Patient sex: M
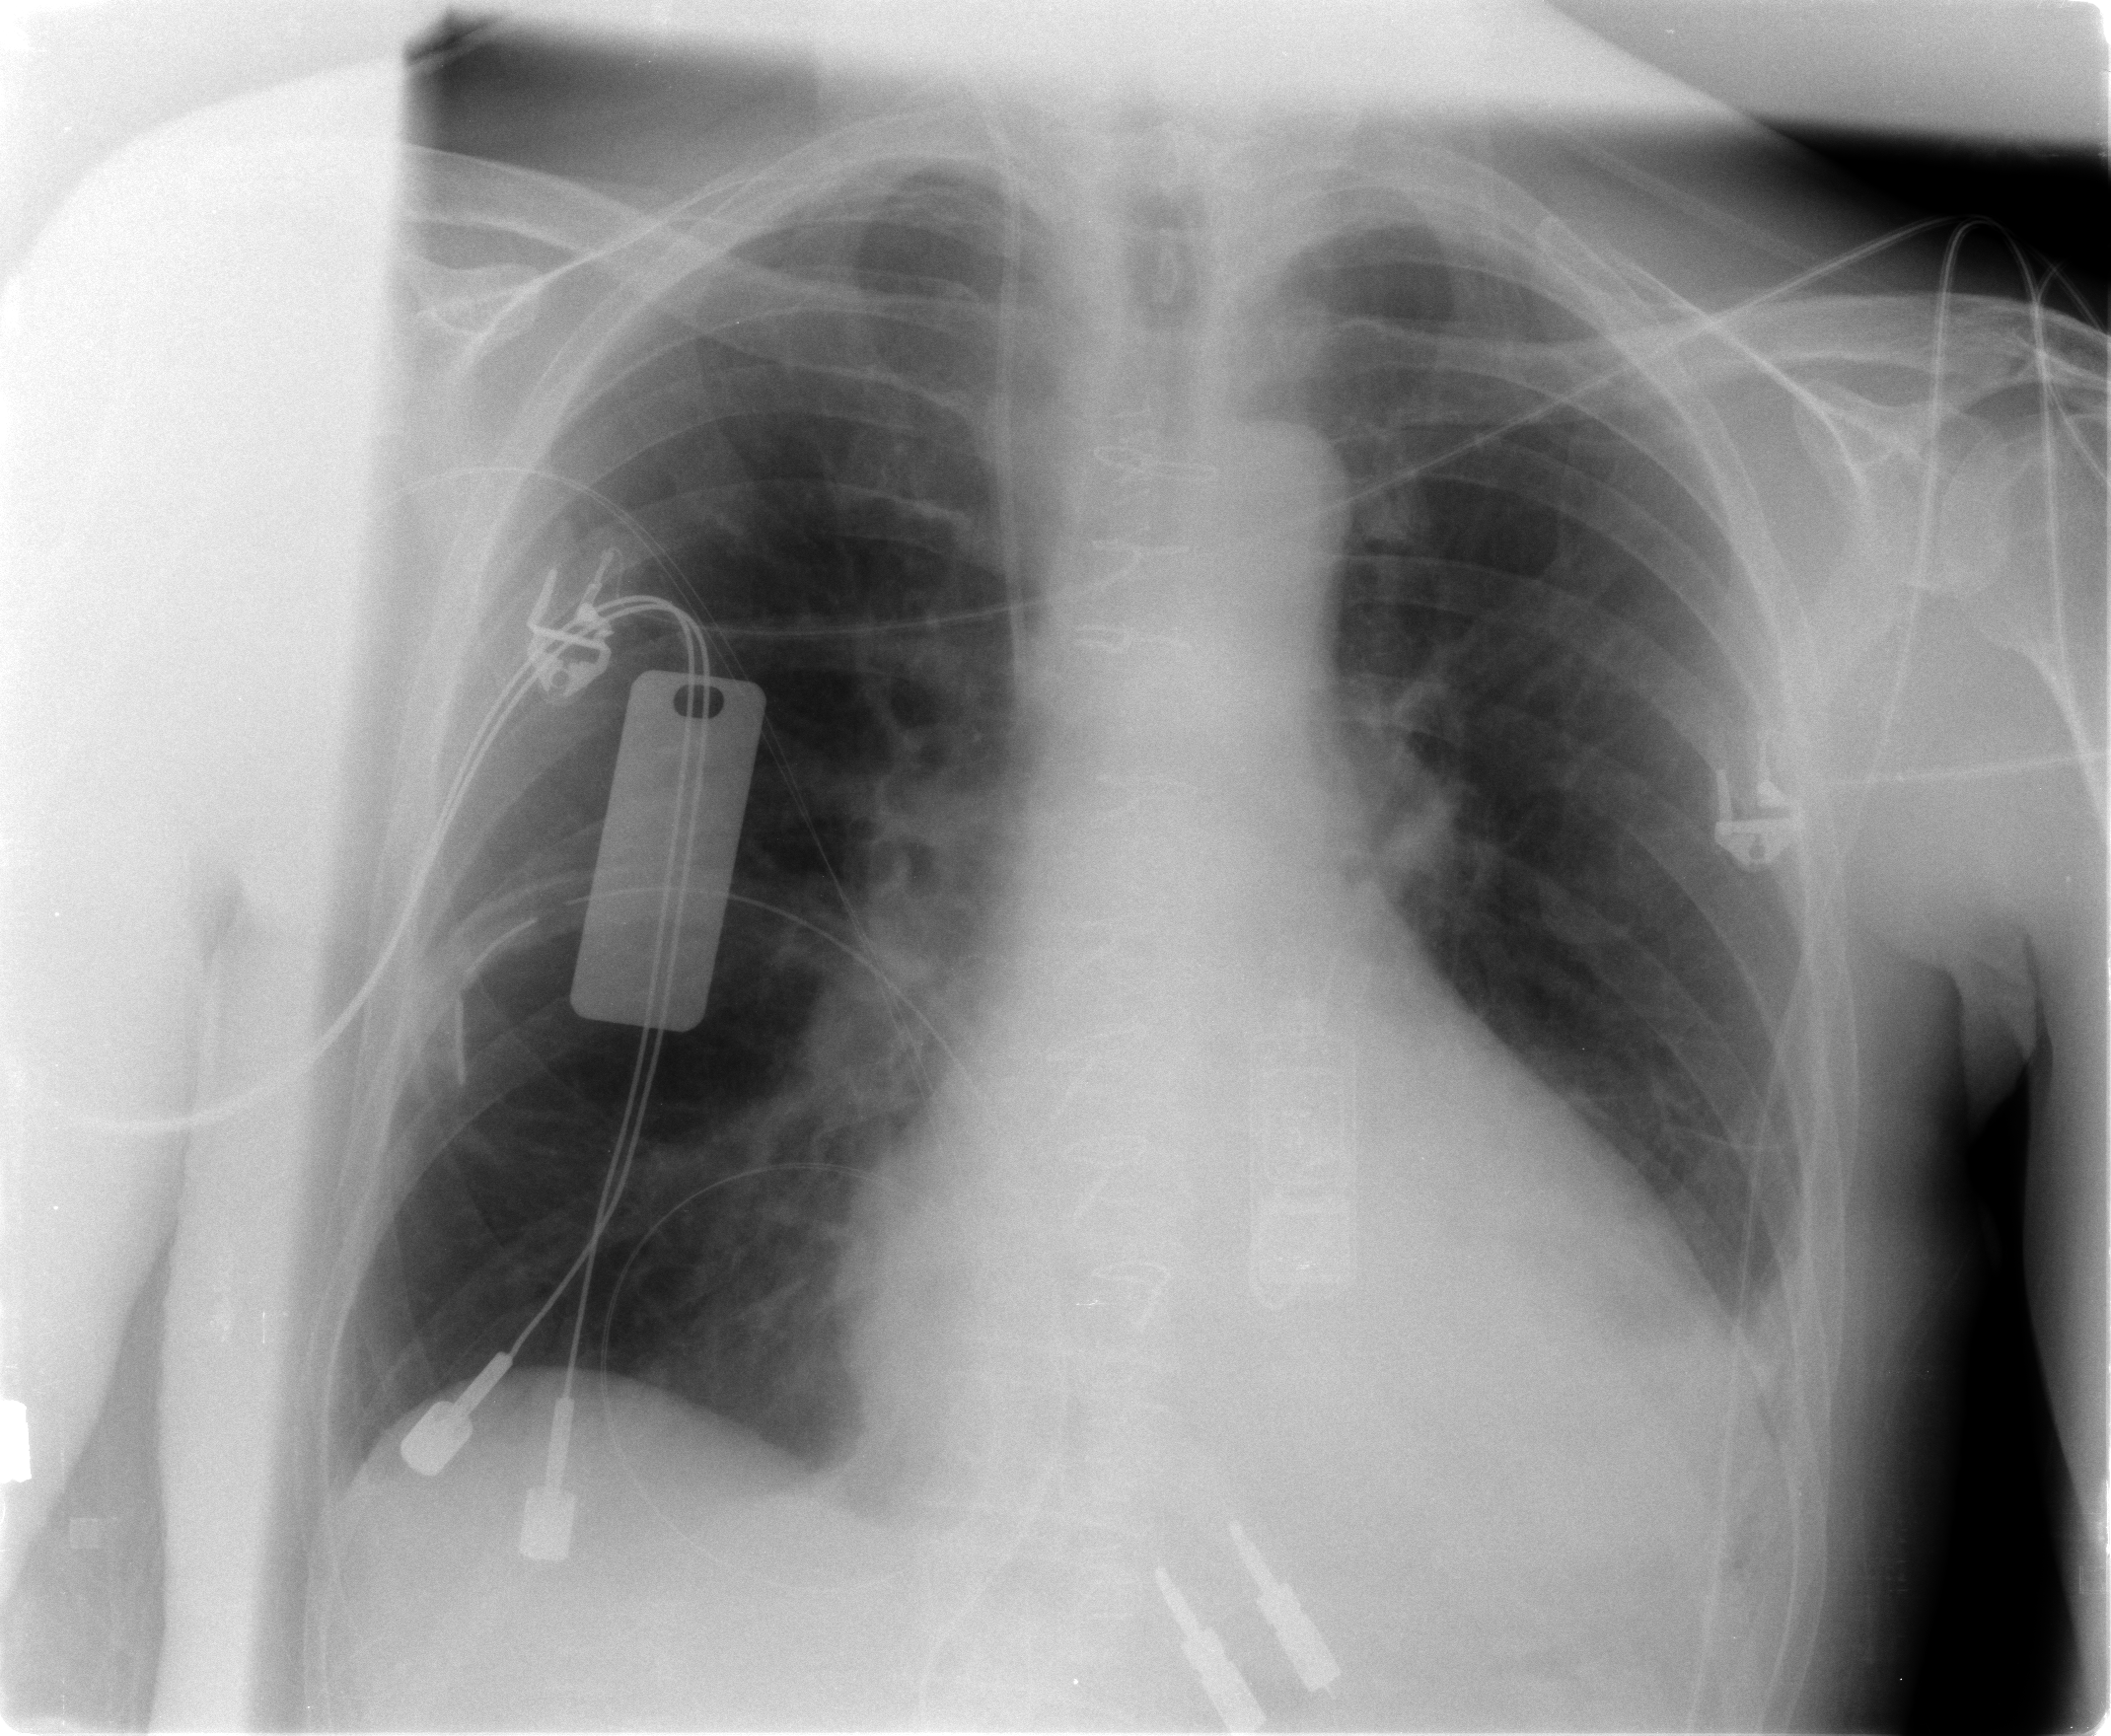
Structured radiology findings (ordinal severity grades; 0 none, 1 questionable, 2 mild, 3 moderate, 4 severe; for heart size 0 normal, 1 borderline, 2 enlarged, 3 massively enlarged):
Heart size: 2
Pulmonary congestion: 1
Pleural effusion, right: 0
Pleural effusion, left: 2
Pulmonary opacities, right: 1
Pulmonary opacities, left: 0
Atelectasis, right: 2
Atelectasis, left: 2